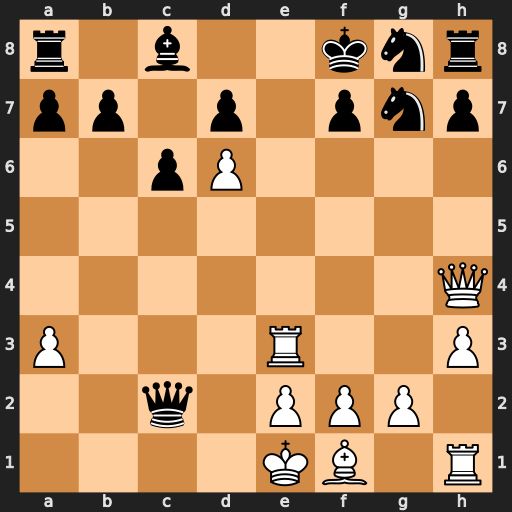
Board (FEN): r1b2knr/pp1p1pnp/2pP4/8/7Q/P3R2P/2q1PPP1/4KB1R
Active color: w
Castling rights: K
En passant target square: -
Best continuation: Qd8+ Ne8 Qxe8+ Kg7 Rg3+